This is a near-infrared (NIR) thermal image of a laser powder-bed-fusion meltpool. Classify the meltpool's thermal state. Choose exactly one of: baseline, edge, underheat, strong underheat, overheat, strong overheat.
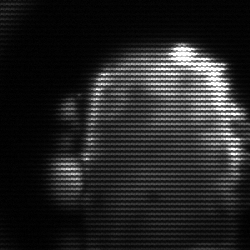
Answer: baseline